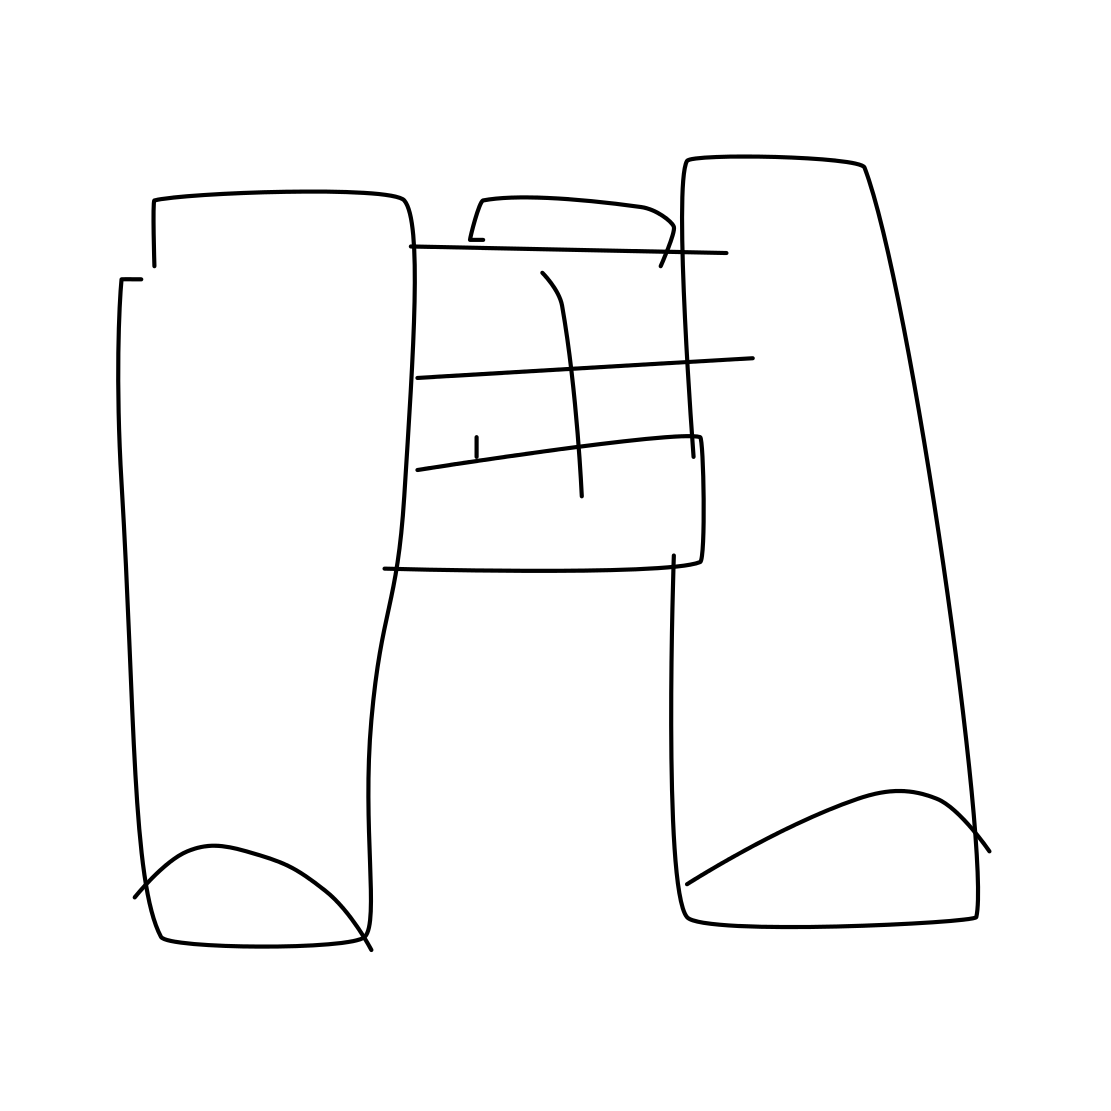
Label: binoculars